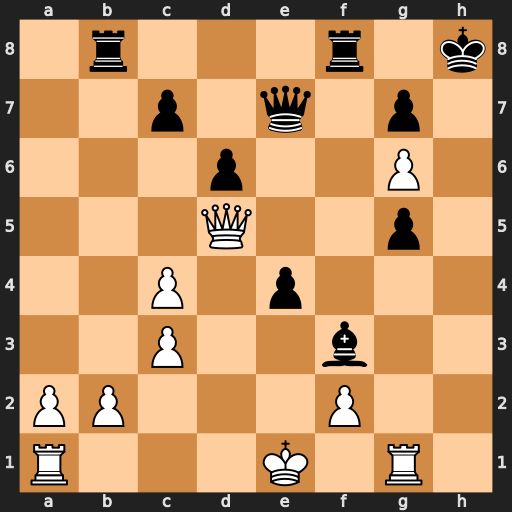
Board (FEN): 1r3r1k/2p1q1p1/3p2P1/3Q2p1/2P1p3/2P2b2/PP3P2/R3K1R1
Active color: w
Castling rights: Q
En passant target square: -
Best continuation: Rxg5 Qxg5 Qxg5